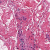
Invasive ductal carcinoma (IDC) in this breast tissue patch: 0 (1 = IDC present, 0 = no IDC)